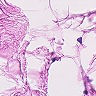
Metastatic tissue present: no